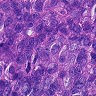
Metastatic tissue present: yes